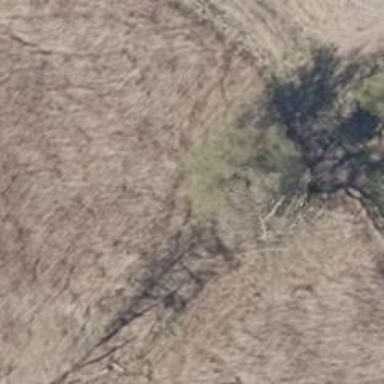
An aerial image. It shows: Landmark tree with broadleaved deciduous leaves.